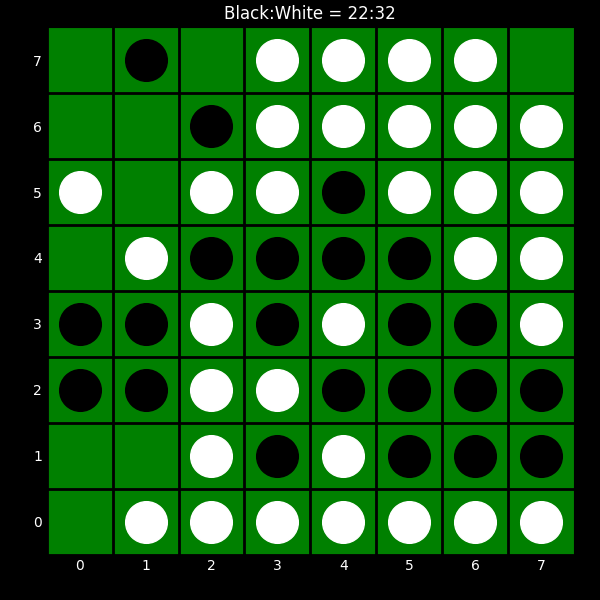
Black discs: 22
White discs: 32